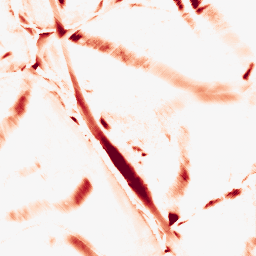
Category: morphological
Decomposition family: morphological_diamond
Decomposition parameters: operation: opening
radius: 15
Upsampling method: sinc_hamming
Upsampling parameters: scale: 2
kernel_size: 16
Upsampling scale: 2